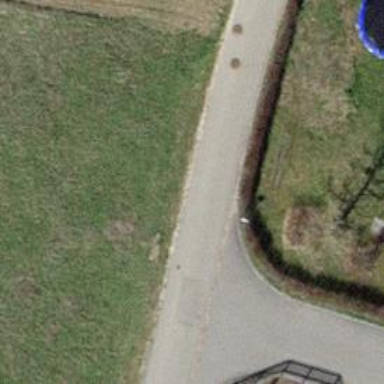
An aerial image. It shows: Smoothly paved residential road.